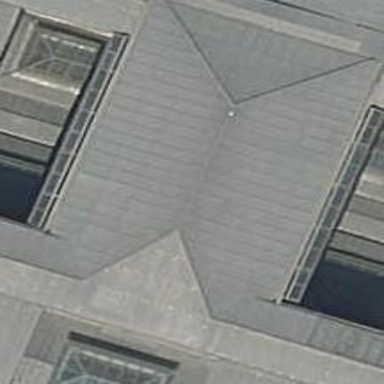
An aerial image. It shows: Building with hipped roof made of gray metal sheet.